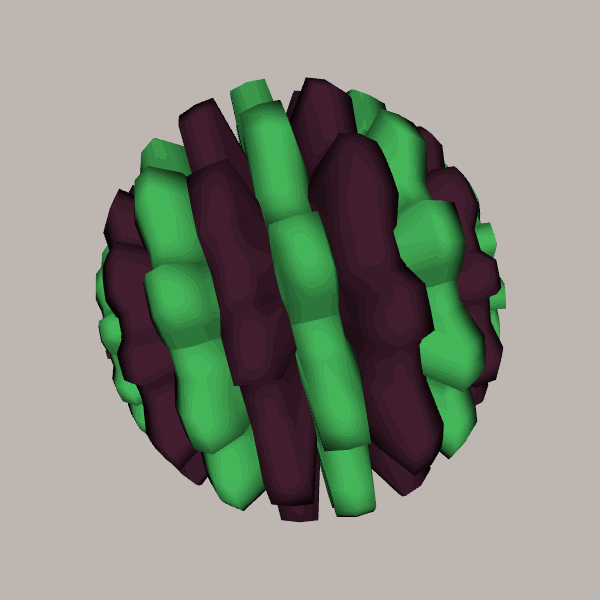
Background: light